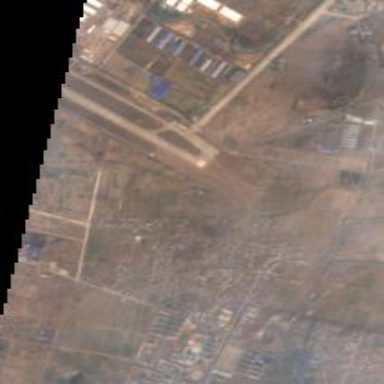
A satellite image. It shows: View of runway in airport.